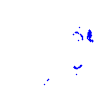
Particle: proton